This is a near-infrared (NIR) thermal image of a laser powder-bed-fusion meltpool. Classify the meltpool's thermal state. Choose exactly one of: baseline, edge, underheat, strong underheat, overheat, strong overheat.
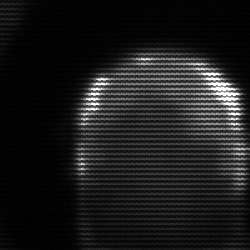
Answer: edge